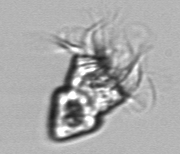
Label: Strombidium_inclinatum